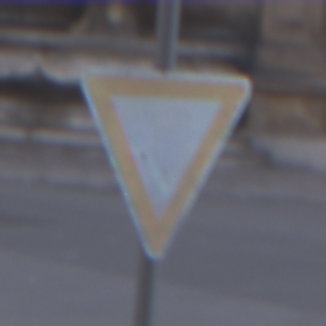
Verkehrszeichen: VorfahrtGewaehren
Umgebung: Outdoor, Urban
Tageszeit: SunriseSunset
Wetter: PartlyCloudy
Licht: Natural
Jahreszeit: NotSpecified
Kontrast: LowContrast